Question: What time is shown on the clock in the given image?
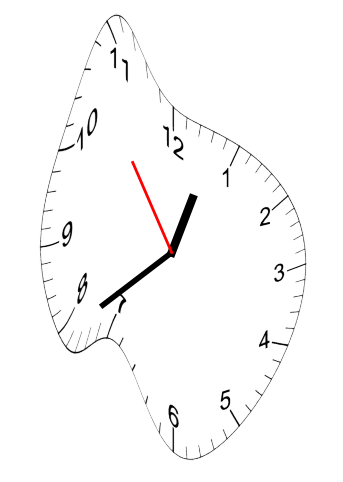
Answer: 12:38:54